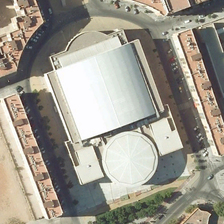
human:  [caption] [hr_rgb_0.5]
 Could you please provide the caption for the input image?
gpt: there is a white gym in the center of the land .

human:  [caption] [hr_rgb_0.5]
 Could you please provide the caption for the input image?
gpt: there are many densely populated areas around the stadium .

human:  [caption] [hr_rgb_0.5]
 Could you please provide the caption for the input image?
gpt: there are many densely populated areas around the stadium .

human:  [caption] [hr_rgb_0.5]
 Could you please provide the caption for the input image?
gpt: there is a white gym in the center of the land .

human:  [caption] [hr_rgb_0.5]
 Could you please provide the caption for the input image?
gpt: there is a white gym in the center of the land .